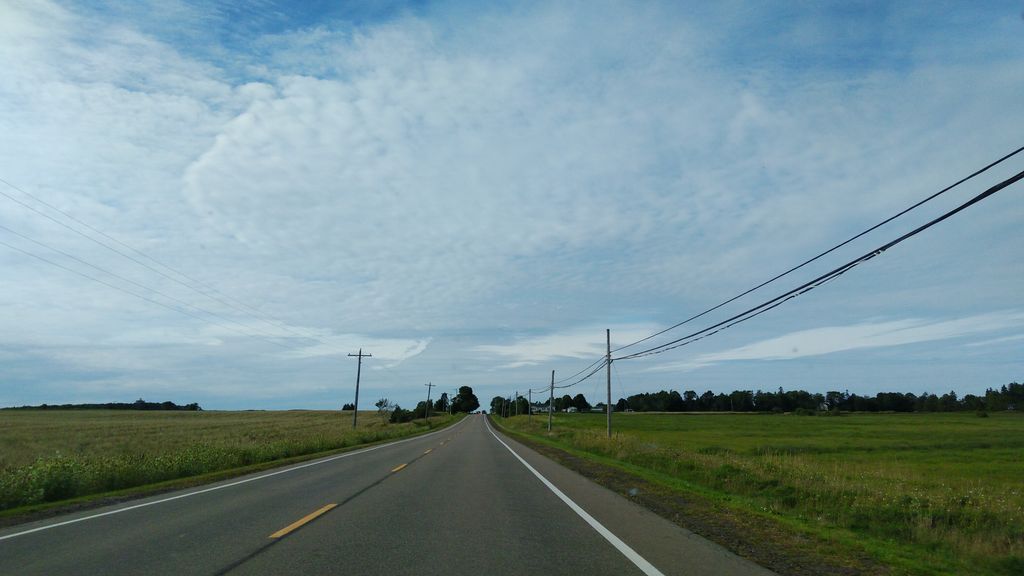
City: charlottetown